Aerial crown-view tile of a tropical tree (Barro Colorado Island, Panama), acquired 20250512:
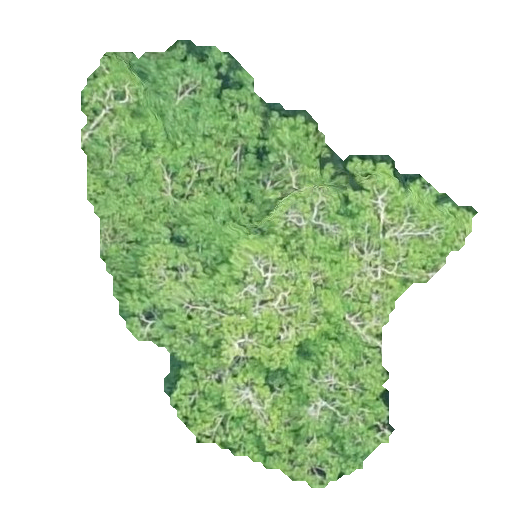
Species: Hura crepitans
GBIF accepted scientific name: Hura crepitans
Crown area: 153.434 m²